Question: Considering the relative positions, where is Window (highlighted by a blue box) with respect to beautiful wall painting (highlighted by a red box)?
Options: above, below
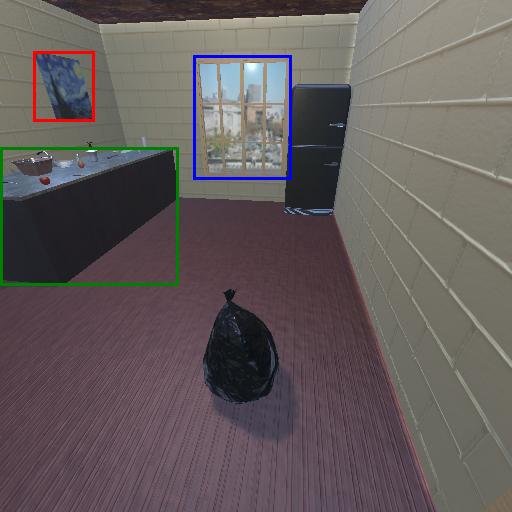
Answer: above